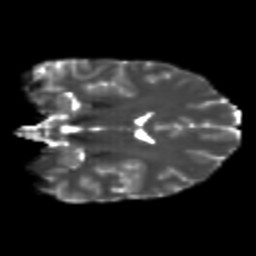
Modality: T2w
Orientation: coronal
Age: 20
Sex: female
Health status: healthy
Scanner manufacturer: philips
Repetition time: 7.385 s
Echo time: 0.08599 s